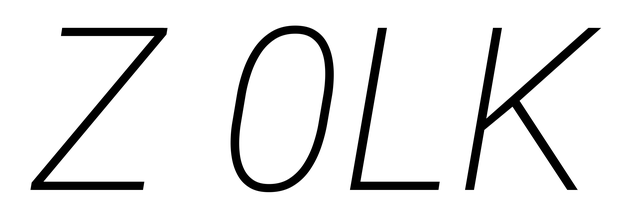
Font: Roboto-Italic_ExtraLight_Italic